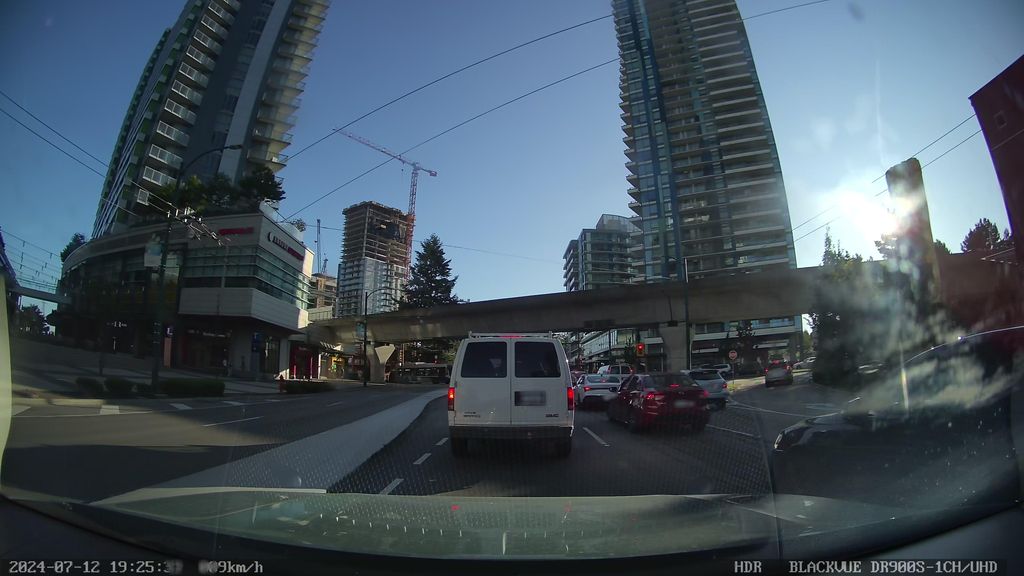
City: vancouver